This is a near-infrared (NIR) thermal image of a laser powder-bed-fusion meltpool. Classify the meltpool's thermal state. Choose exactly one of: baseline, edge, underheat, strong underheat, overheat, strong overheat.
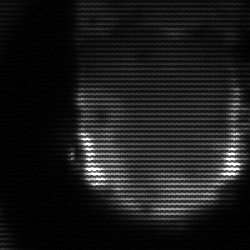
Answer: baseline